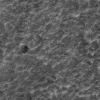
Atmospheric dust classification: not_dusty